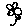
Label: flower